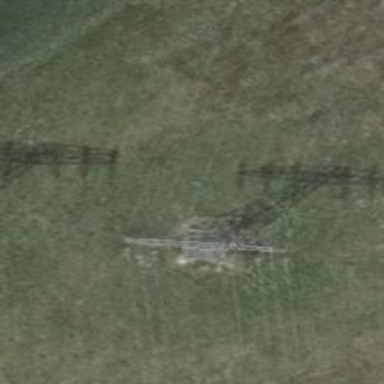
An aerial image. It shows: Power tower.